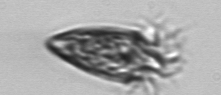
Label: Strombidium_tintinnodes